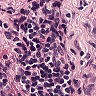
Metastatic tissue present: no